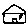
Label: house